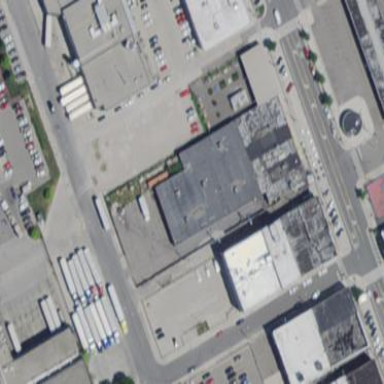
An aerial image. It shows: Theater building.